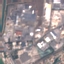
Land use / land cover class: Industrial